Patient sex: M
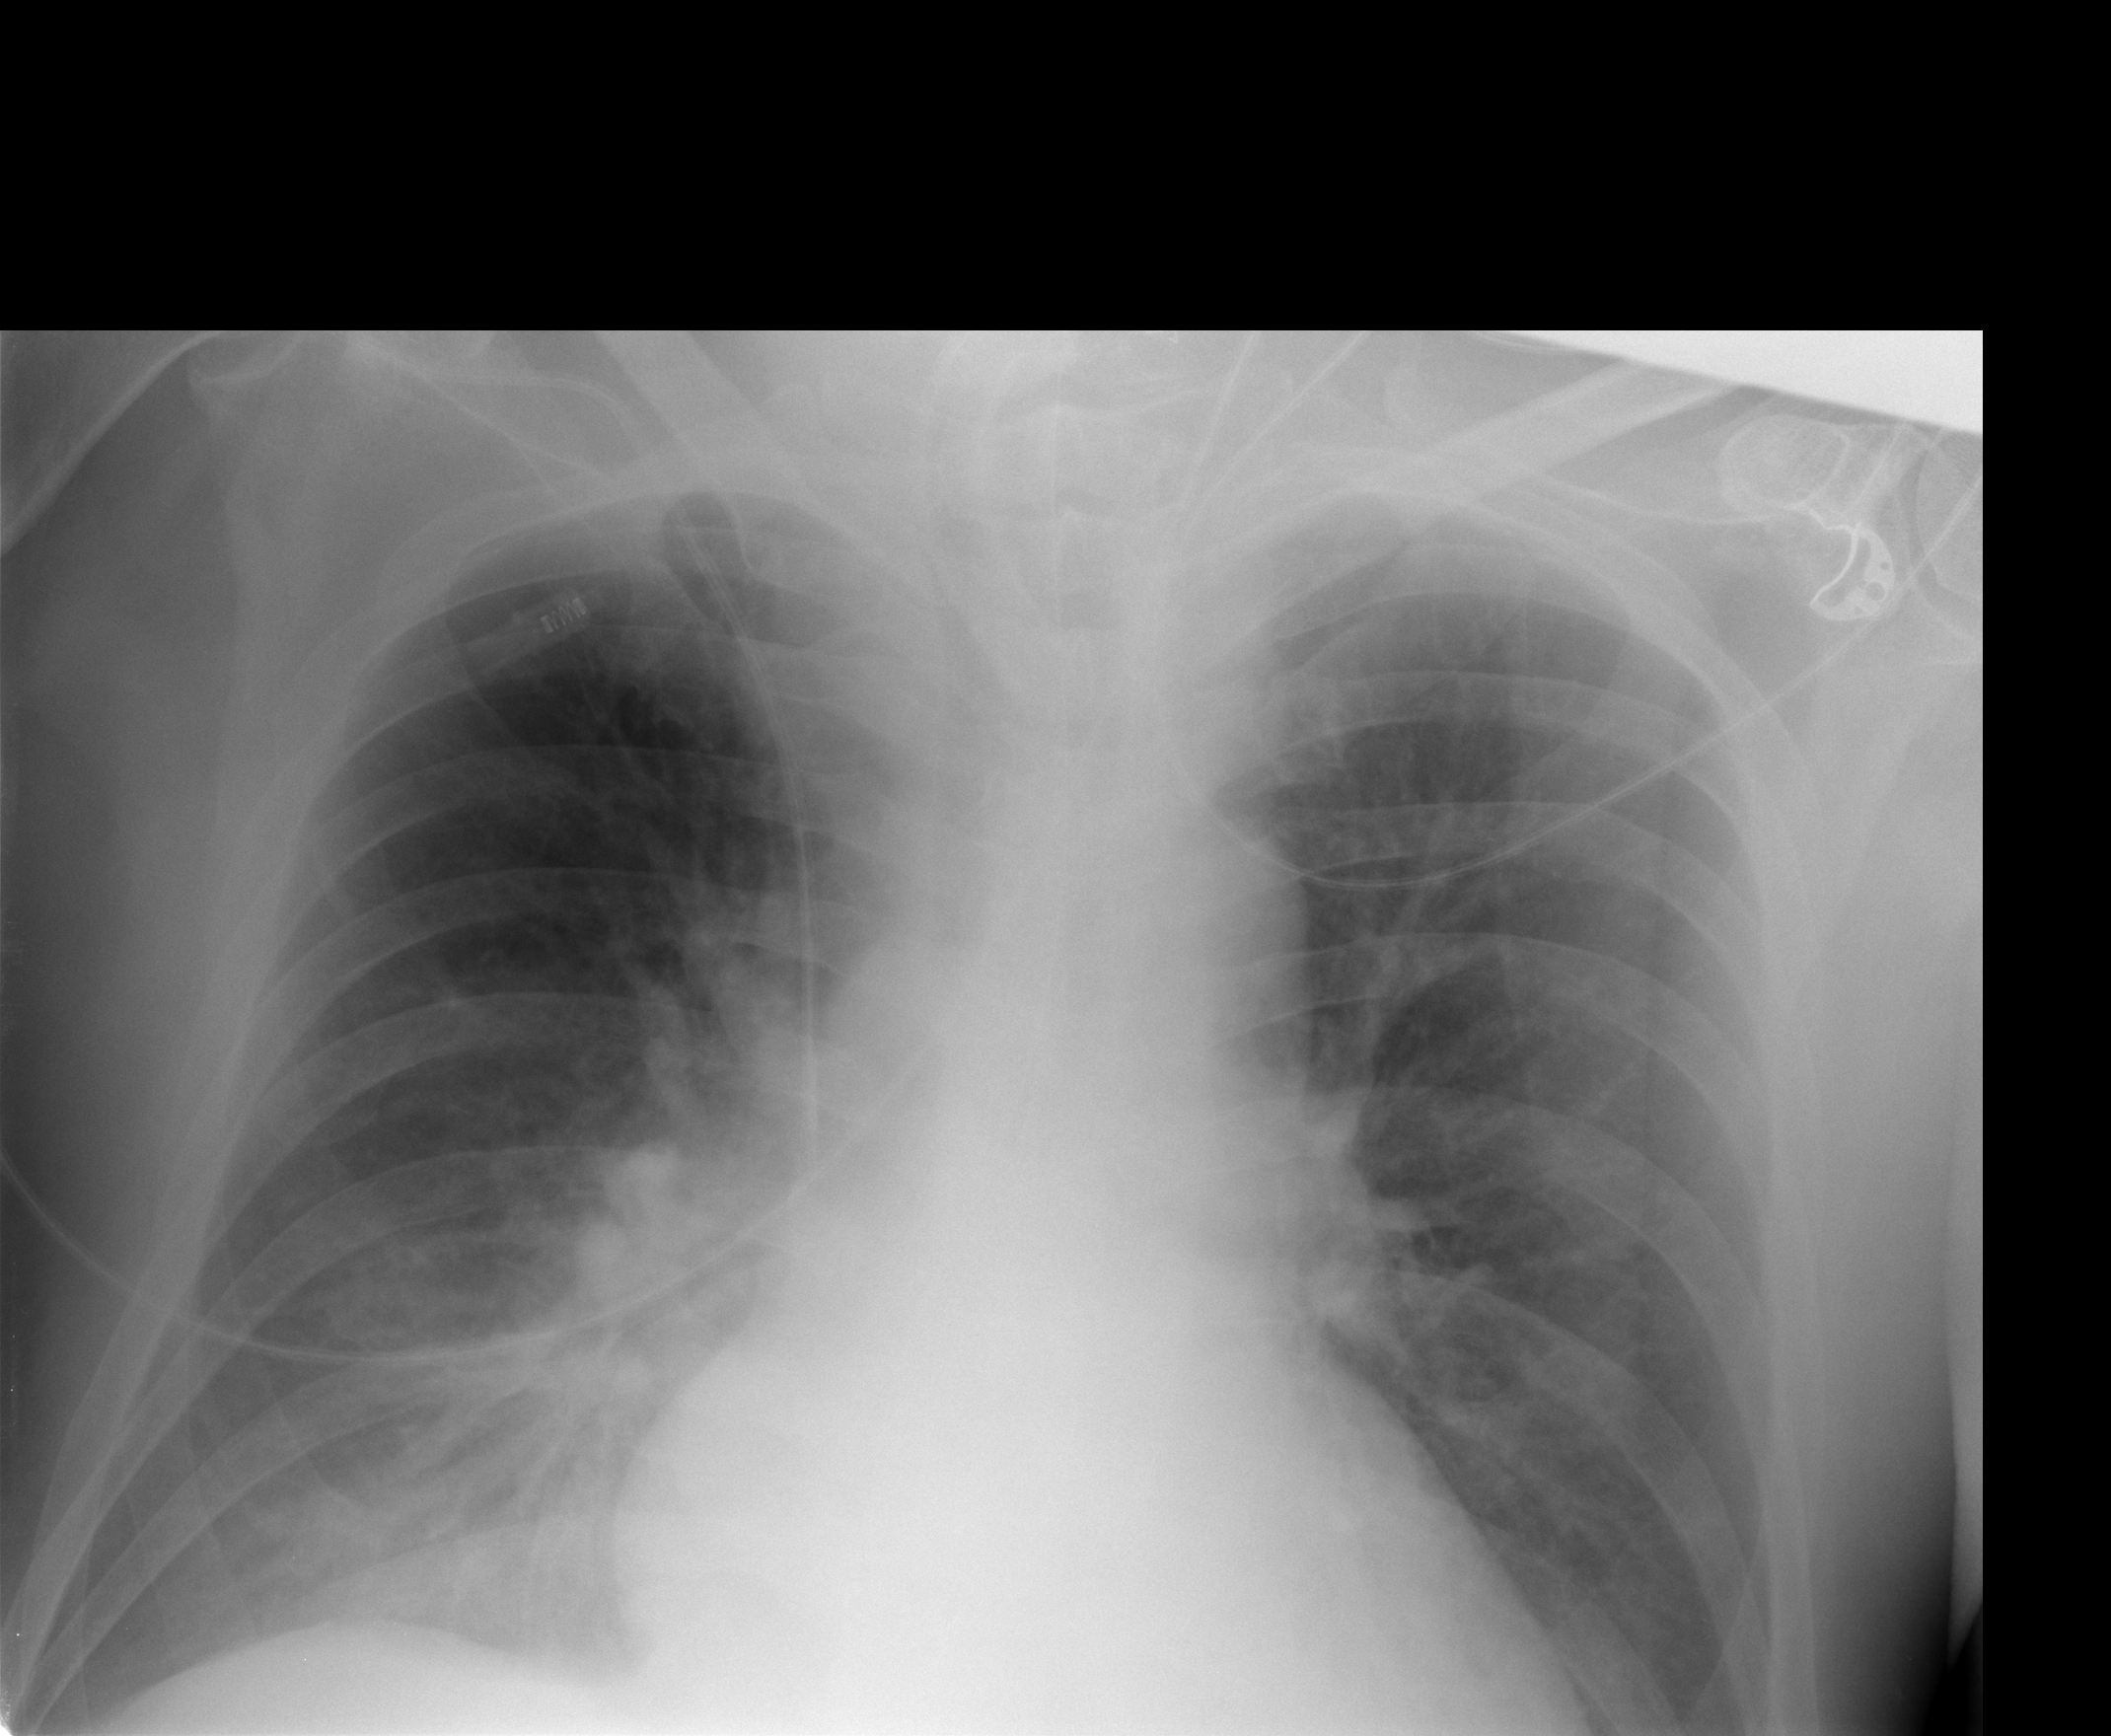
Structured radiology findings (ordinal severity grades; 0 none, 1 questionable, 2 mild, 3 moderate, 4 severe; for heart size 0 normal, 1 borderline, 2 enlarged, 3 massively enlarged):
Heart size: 2
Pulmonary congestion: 0
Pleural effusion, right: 0
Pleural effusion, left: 0
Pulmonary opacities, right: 1
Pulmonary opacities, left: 0
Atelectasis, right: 1
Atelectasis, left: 0